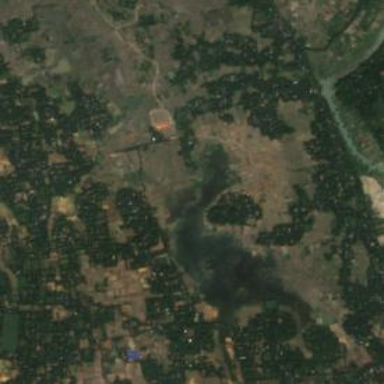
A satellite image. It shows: Farmland with rice crops producing rice.